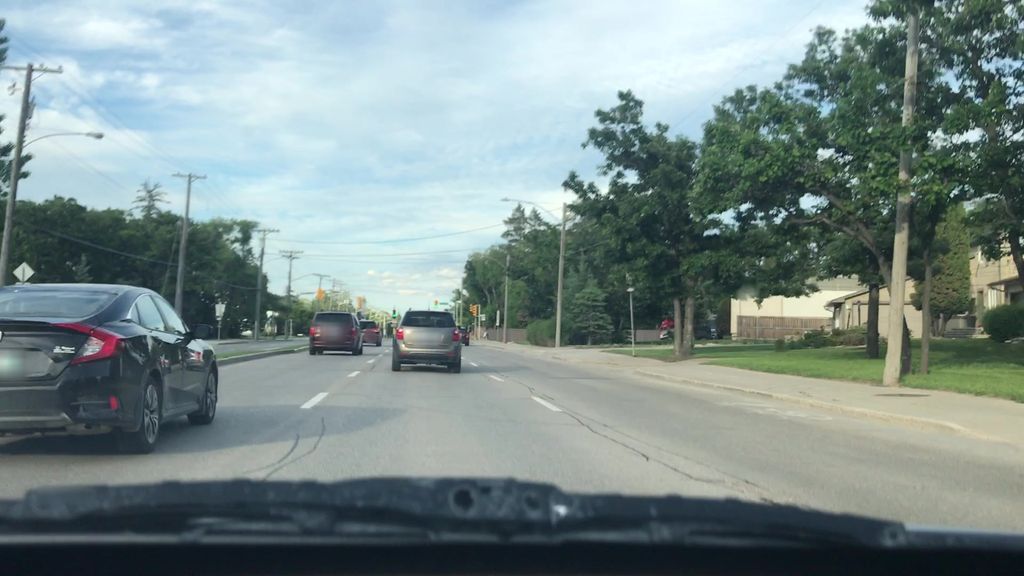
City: winnipeg